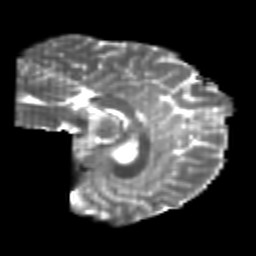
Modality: T2w
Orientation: sagittal
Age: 21
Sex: male
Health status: healthy
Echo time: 0.074 s